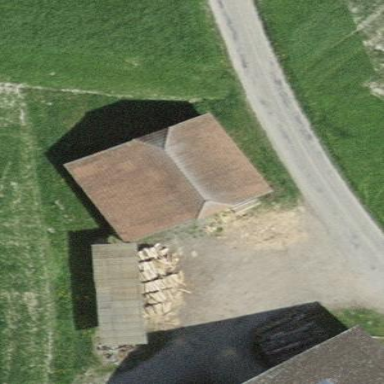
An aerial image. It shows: Barn.